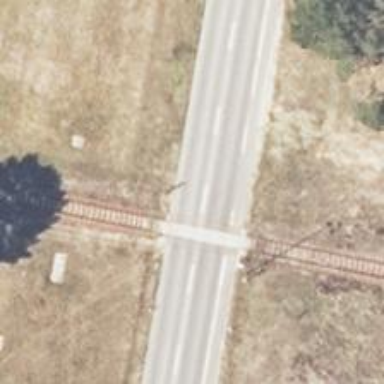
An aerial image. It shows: Level crossing along the railway.